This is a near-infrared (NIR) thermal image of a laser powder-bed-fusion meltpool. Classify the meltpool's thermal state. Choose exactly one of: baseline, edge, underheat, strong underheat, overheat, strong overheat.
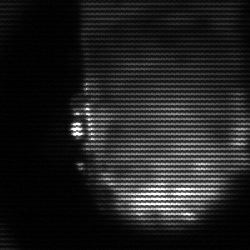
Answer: baseline